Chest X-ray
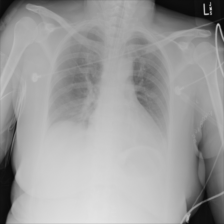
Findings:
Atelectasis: negative
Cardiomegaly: negative
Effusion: negative
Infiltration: negative
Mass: negative
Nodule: negative
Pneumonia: negative
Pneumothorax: negative
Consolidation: negative
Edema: negative
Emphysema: negative
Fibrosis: negative
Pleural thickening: negative
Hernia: negative